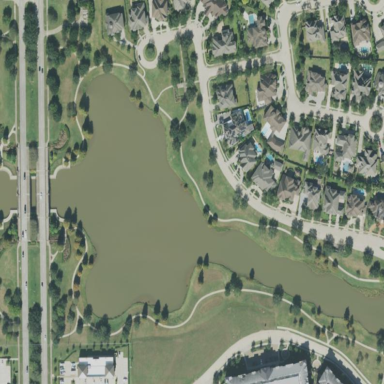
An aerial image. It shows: Retention basin containing natural water.